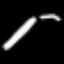
Label: pencil